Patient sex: F
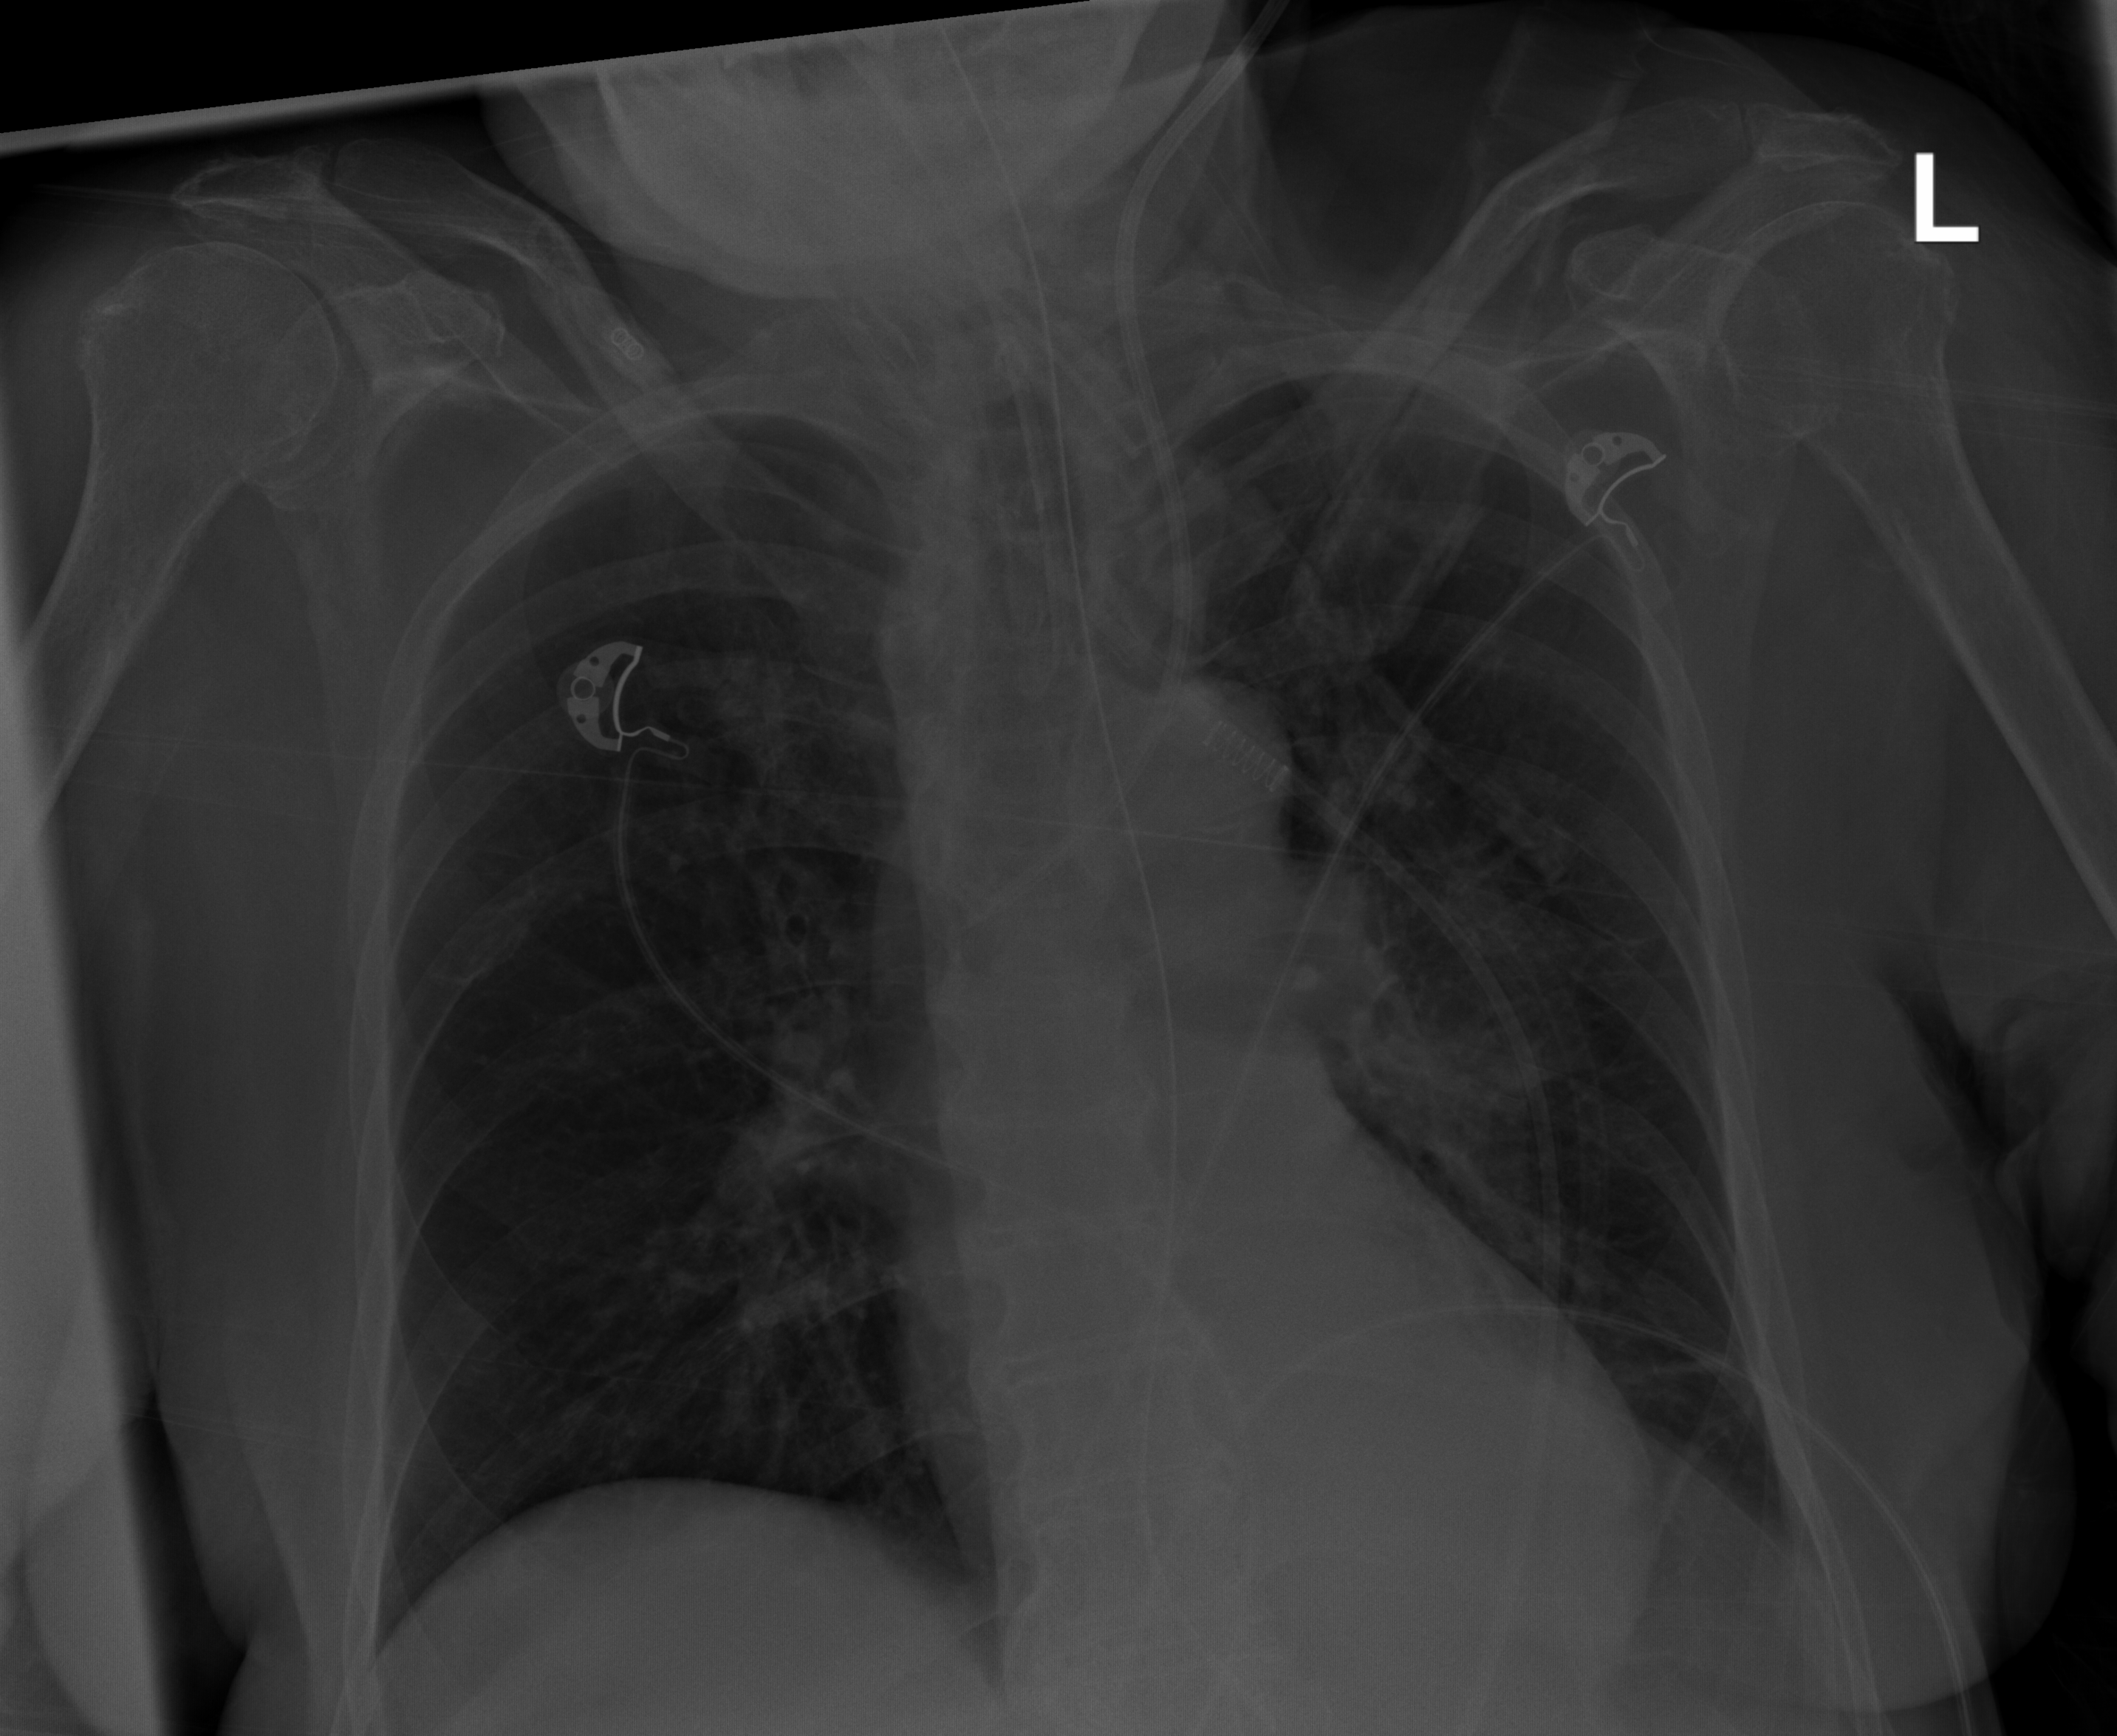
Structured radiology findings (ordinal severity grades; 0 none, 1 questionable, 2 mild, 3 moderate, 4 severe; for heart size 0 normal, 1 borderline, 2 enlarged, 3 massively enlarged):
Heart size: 0
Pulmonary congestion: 0
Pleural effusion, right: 0
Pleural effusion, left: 1
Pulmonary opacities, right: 0
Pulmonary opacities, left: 2
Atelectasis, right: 0
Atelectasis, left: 2